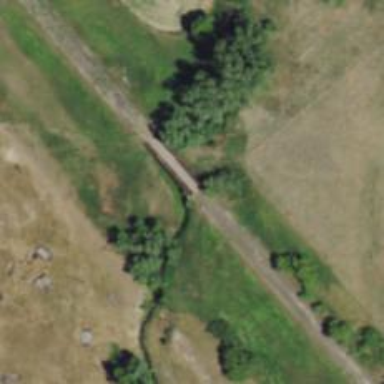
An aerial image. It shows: Abandoned railroad bridge.